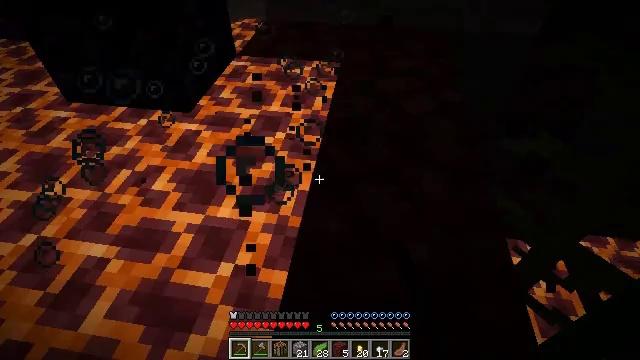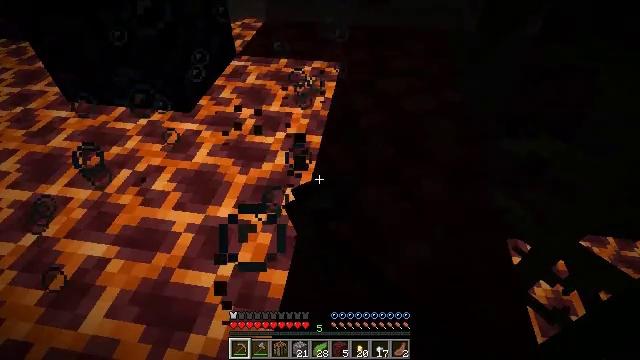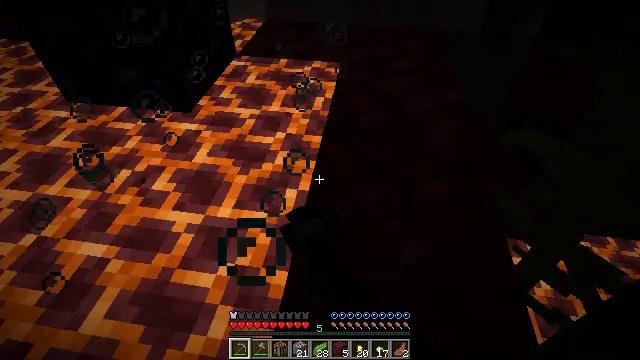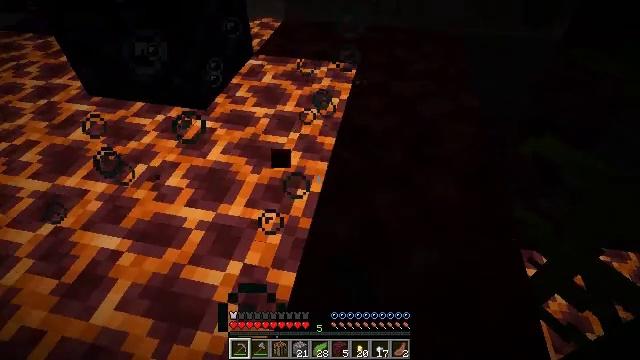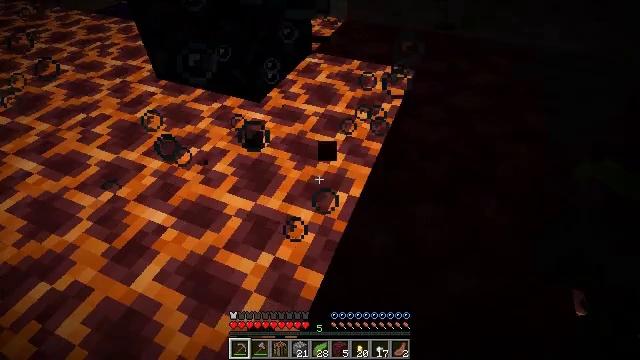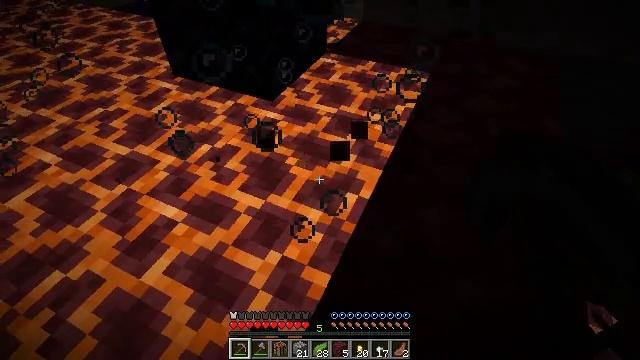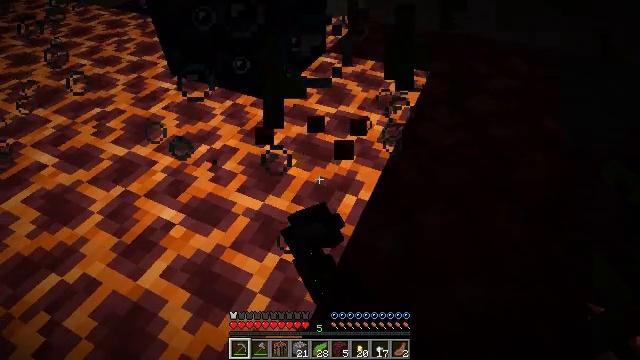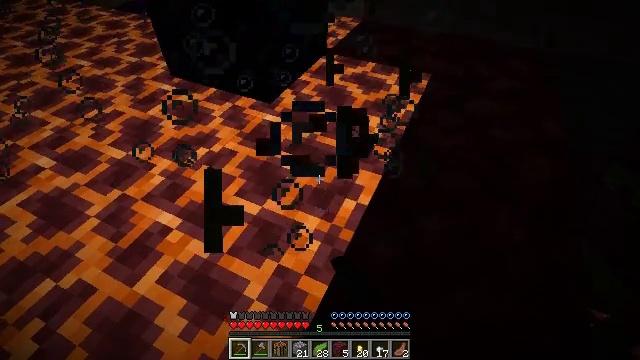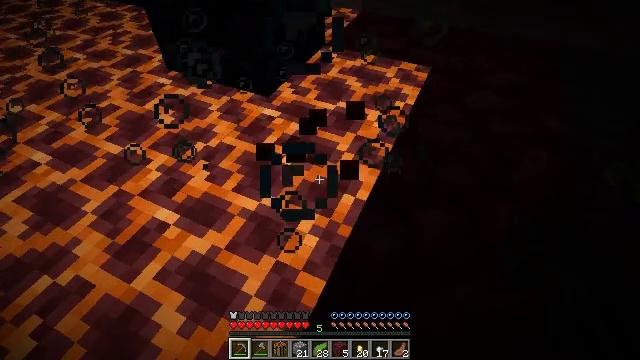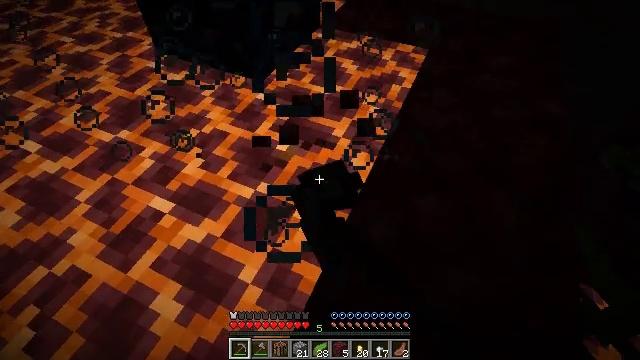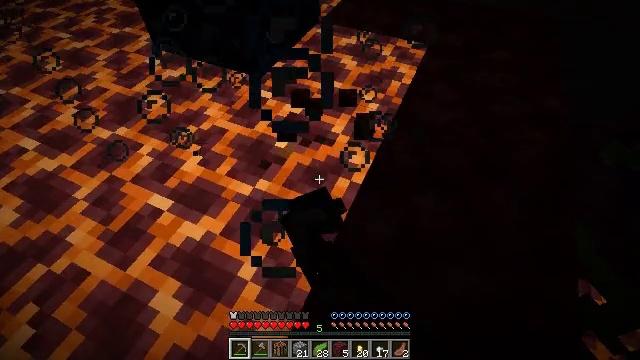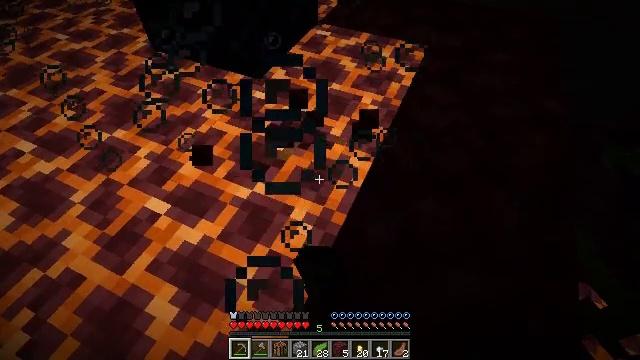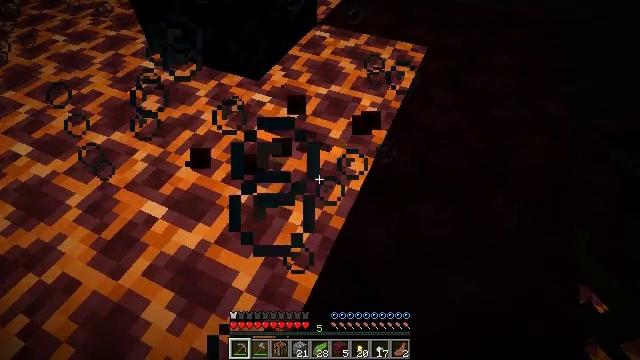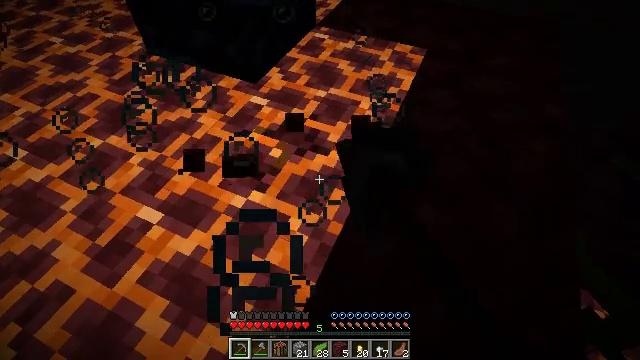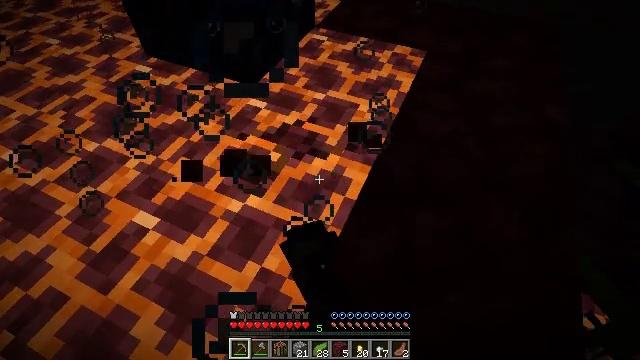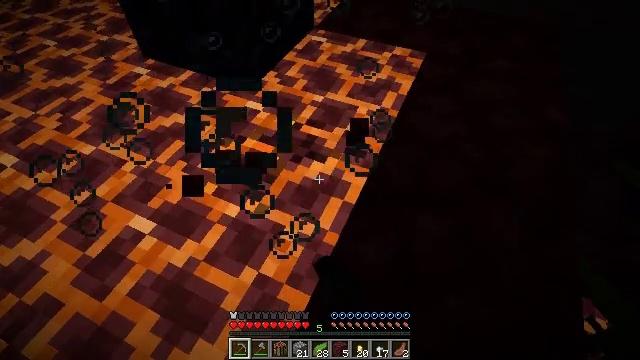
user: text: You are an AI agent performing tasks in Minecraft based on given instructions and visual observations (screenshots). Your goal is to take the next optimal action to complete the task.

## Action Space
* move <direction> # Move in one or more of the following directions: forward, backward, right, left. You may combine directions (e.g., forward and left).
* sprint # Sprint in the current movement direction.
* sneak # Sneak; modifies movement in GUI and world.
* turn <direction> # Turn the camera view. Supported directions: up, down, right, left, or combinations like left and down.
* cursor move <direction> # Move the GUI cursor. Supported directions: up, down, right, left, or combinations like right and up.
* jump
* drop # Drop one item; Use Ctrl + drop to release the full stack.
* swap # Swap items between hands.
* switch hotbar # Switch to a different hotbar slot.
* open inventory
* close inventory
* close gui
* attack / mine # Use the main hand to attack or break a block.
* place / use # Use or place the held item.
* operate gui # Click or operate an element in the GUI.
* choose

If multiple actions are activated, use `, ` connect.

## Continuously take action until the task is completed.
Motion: motion action
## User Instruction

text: Be careful while mining the magma block to avoid taking damage.
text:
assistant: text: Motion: sneak, attack / mine
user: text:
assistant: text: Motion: move forward, sneak, attack / mine
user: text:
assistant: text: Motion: move forward, sneak, turn left, attack / mine
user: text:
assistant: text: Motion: move forward, sneak, turn left, attack / mine
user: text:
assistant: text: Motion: move forward, sneak, turn left, attack / mine
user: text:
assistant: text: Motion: move forward, sneak, attack / mine
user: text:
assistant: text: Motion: move forward, sneak, attack / mine
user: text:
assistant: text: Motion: move forward, sneak, turn down, attack / mine
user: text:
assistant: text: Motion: move forward, sneak, turn down, attack / mine
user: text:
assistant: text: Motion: move forward, sneak, attack / mine
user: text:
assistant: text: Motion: move forward, sneak, attack / mine
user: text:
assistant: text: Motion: move forward, sneak, attack / mine
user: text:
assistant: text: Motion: move forward, sneak, attack / mine
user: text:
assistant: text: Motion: move forward, sneak, attack / mine
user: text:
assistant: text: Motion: move forward, sneak, attack / mine
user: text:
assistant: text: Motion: move forward, sneak, turn down, attack / mine
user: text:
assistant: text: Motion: move forward, sneak, attack / mine
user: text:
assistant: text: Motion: sneak, attack / mine
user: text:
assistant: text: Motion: sneak, attack / mine
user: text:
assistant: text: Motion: sneak, attack / mine
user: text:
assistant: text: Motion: sneak, attack / mine
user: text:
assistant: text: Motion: sneak, attack / mine
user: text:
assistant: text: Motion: sneak, attack / mine
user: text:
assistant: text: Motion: sneak, attack / mine
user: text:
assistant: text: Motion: sneak, attack / mine
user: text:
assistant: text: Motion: sneak, attack / mine
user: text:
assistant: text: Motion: sneak, attack / mine